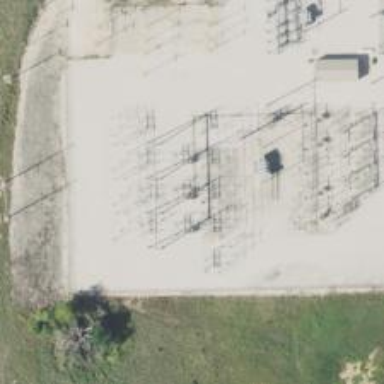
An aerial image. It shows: Switch used for power control.